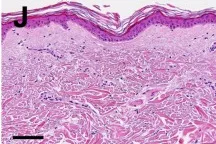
Mild hypoplasia of the hands evaluated using X-ray photography. Pathological features of the non-sun-exposed area of the anterior chest.
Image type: pathology (h&e)